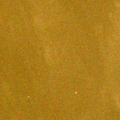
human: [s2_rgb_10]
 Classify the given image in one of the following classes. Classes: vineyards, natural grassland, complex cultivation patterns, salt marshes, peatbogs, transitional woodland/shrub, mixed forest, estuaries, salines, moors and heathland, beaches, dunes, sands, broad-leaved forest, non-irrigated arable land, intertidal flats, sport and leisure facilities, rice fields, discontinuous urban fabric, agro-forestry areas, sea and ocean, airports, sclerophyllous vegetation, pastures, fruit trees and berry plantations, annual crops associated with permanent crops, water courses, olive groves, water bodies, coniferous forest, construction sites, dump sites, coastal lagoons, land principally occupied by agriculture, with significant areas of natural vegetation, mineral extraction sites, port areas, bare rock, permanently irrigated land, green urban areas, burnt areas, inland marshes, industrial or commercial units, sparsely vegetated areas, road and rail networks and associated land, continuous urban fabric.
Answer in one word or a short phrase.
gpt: water bodies